Question: I've created an MFC Application using tree control which shows all directories and folders in my system. Now I want to give image left to the to drives and folder . The Current Output is given.
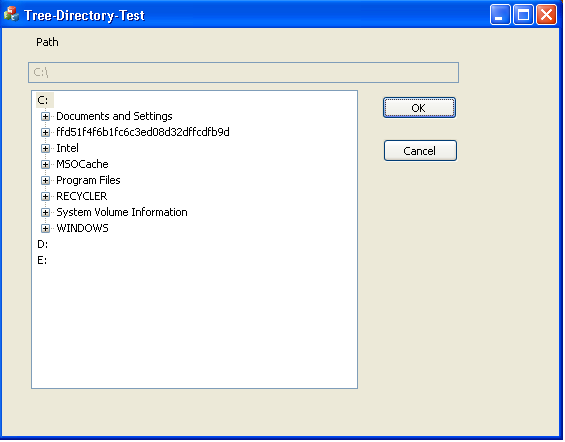
Answer: If you want this type of structure thec you can go to this <URL>

If you want to populate Directory structure in tree view then can use <URL>